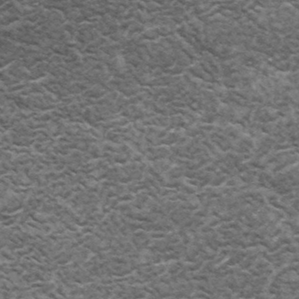
Label: frost